Field crop: tomato
Growth stage: 1
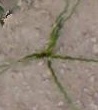
Species: cyperus